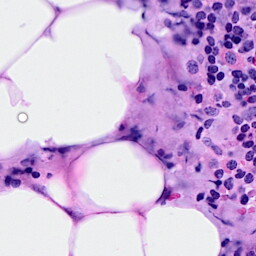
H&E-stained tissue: Breast